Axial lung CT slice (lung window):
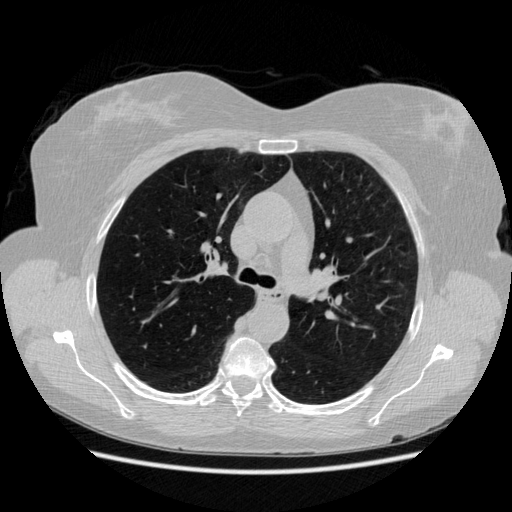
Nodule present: no